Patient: sex M, age 78
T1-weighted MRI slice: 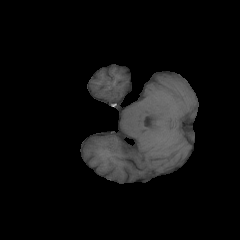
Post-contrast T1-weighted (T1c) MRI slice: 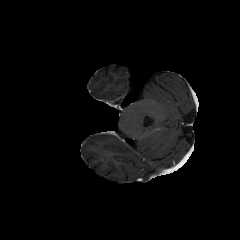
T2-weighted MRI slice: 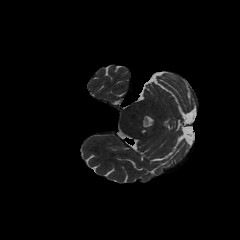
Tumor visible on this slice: no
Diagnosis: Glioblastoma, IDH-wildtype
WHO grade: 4